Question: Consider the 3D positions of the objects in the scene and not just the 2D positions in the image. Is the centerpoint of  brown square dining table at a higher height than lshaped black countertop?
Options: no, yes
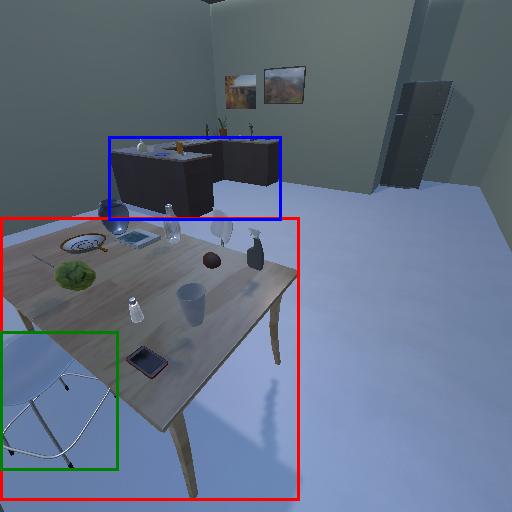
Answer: no